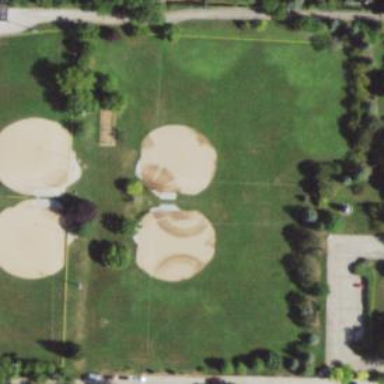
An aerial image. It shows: Baseball pitch for leisure and sports activities.